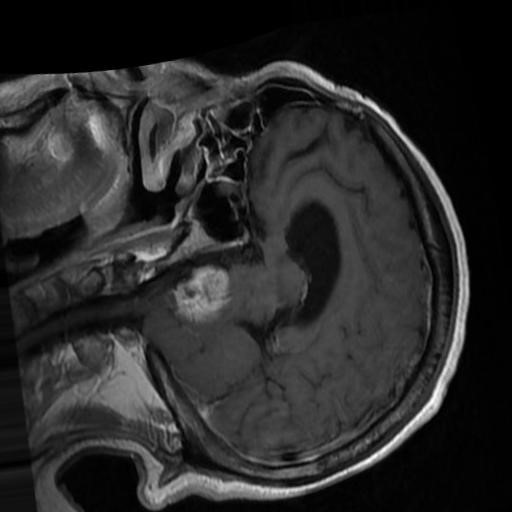
Label: brain_menin